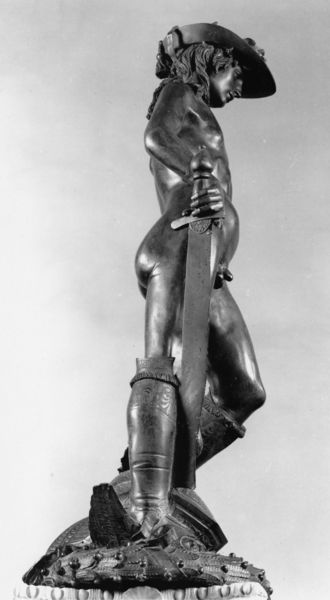
Titel: David mediceo
Künstler: Donatello
Institution: Florenz, Museo Nationale del Bargello, Salone di Donatello
Schlagwörter: akt, hand, mann, nackt, grau, hut, marmor, rücken, jung, sockel, figur, haare, lange haare, locken, skulptur, statue, ähre, bauch, bronze, junge, penis, arsch, schwarz weiss, schwert, stiefel, sieg, jüngling, untersicht, abstützen, david, beinschiene, glied, schert, donatello, stützt, schniedel